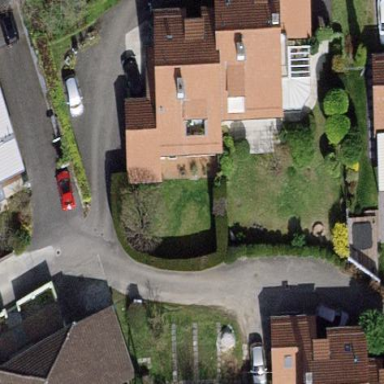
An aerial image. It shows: Garden surrounded by fence.